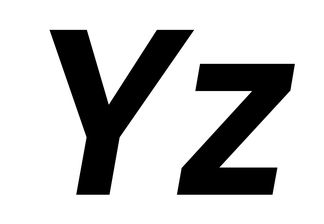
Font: Poppins-SemiBoldItalic